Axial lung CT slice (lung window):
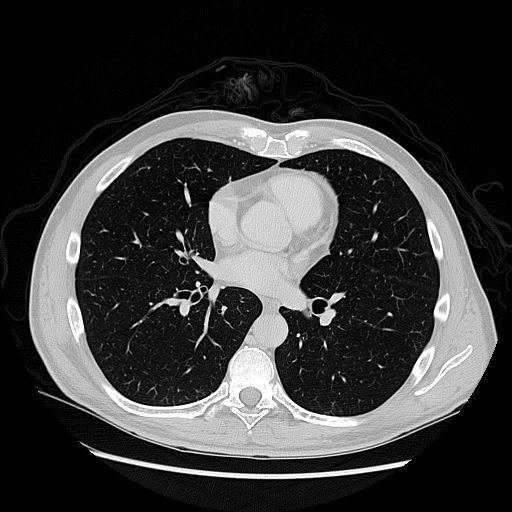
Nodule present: no